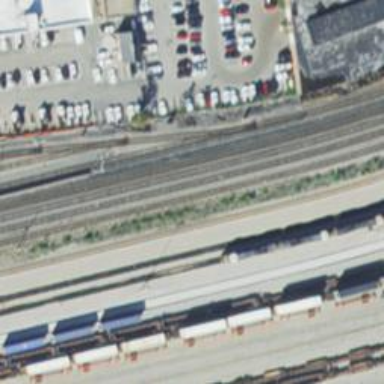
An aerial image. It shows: Rail spur service.